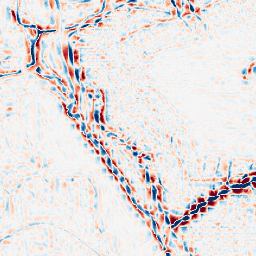
Category: wavelet
Decomposition family: wavelet_biorthogonal
Decomposition parameters: wavelet: bior2.4
level: 3
Upsampling method: regularized
Upsampling parameters: scale: 2
lambda_reg: 0.001
Upsampling scale: 2